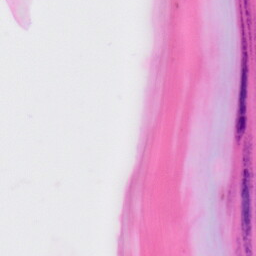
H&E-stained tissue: Skin